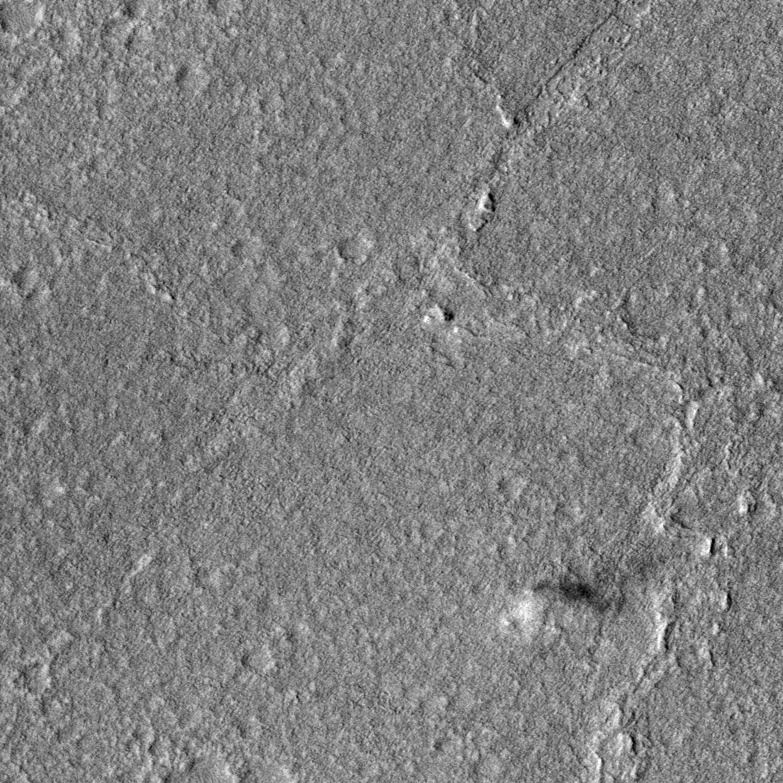
Label: dustdevil